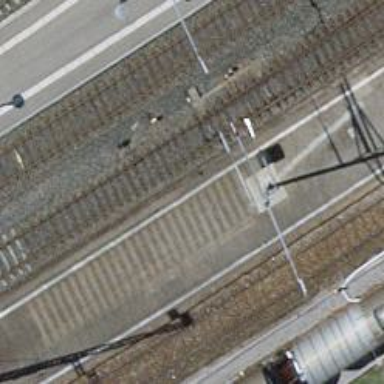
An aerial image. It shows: Railway switch.